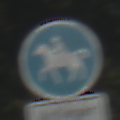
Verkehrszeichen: Reitweg
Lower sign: PersonengruppenFrei1
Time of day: MorningAfternoon
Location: Outdoor (Nature)
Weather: PartlyCloudy
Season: NotSpecified
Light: Natural